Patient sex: M
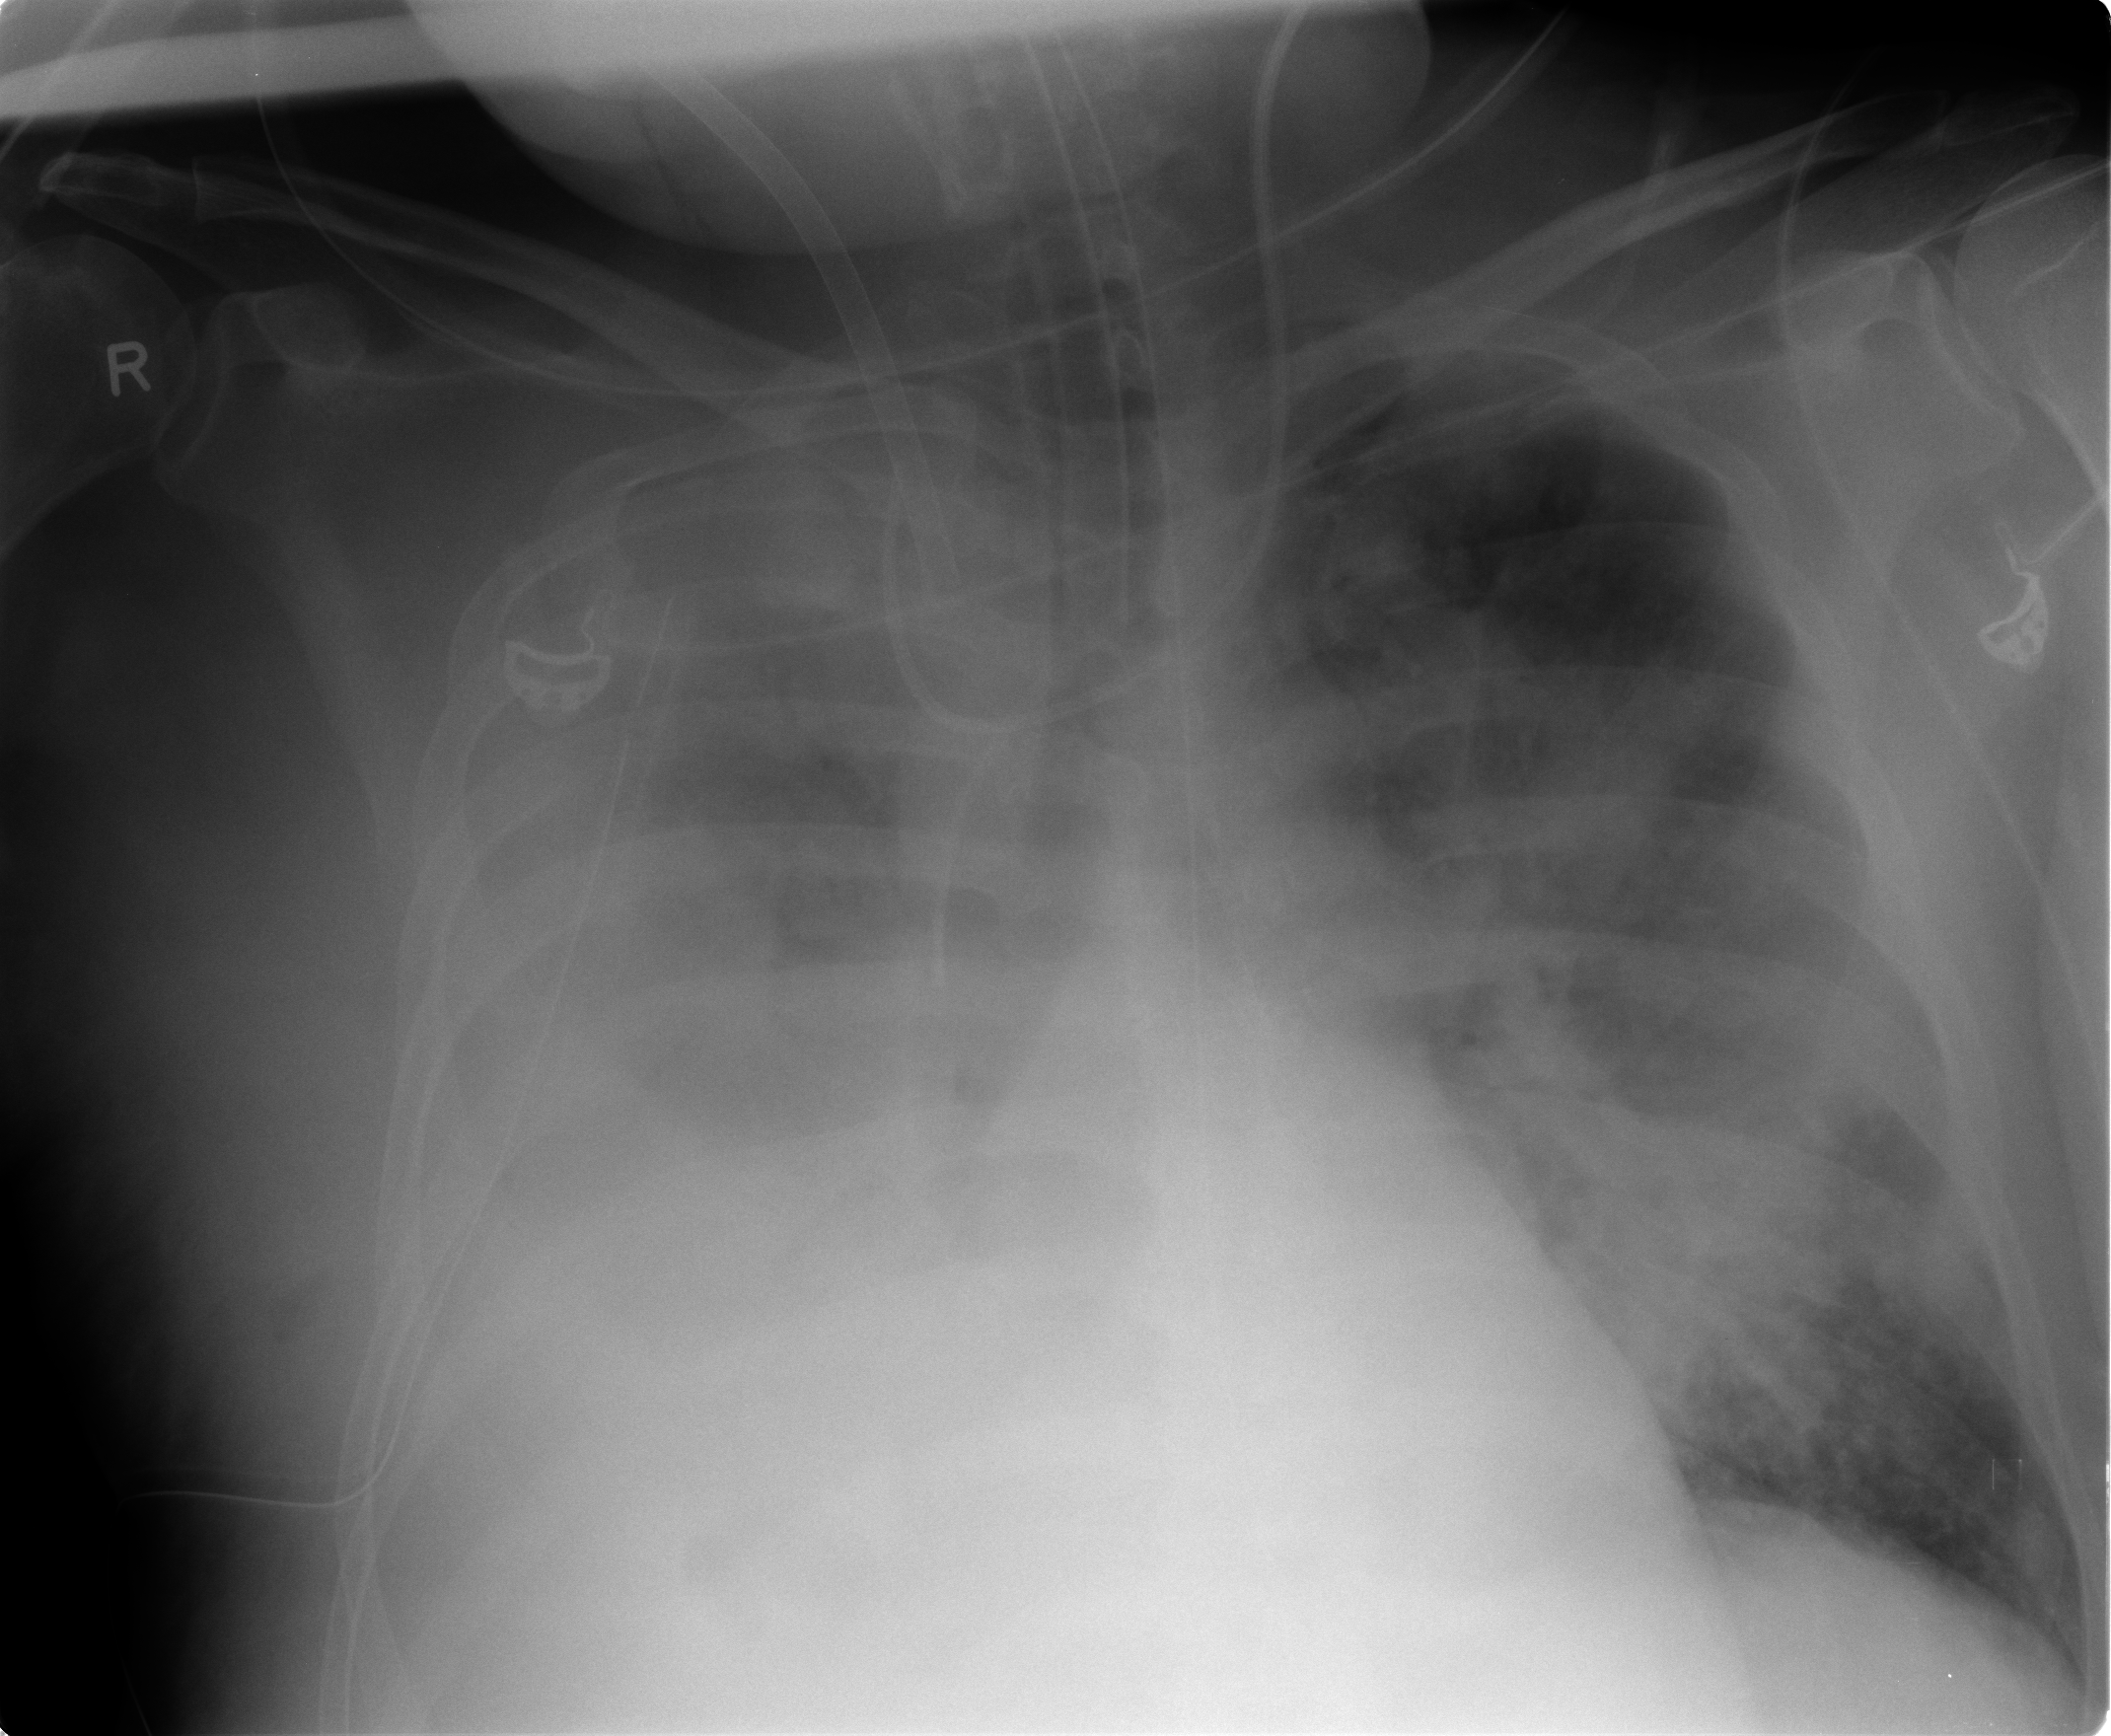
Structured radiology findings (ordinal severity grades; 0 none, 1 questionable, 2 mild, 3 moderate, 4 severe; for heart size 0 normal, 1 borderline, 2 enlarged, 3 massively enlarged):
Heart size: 0
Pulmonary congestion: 2
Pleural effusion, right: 4
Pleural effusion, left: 2
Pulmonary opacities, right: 4
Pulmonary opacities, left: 3
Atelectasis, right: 3
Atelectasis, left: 2